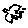
Label: bird